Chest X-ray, PA view. Patient: 46 years old, sex M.
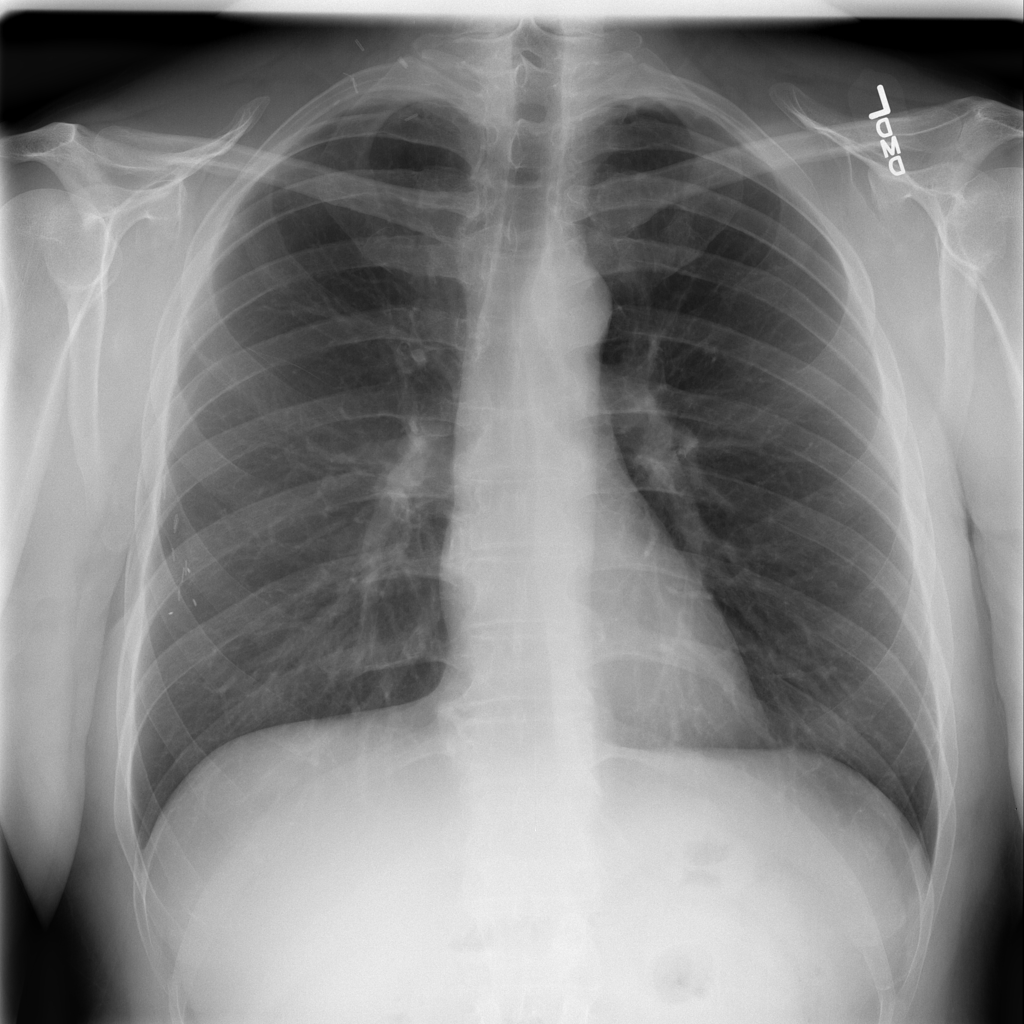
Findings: No Finding